Field crop: tomato
Growth stage: 1
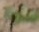
Species: solanum